Interaction volume radius: 5 \u00c5
Interaction volume height: 15 \u00c5
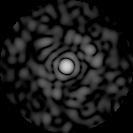
Disorder parameter: 0.8165